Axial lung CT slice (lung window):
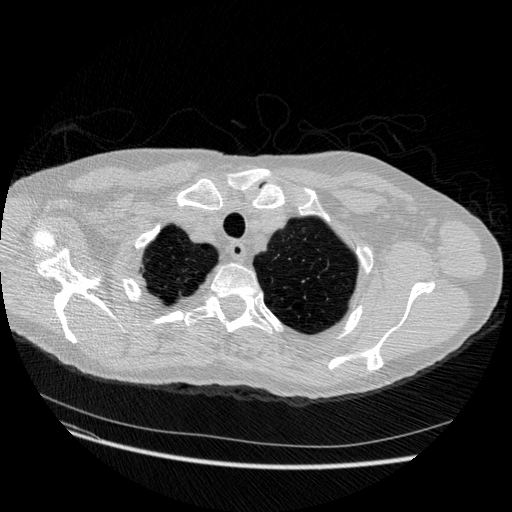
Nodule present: no